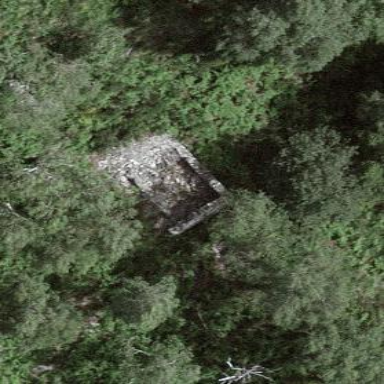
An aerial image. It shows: Historic building now in ruins.